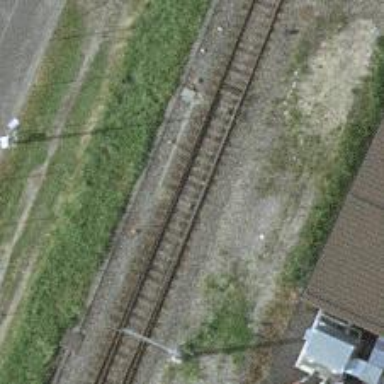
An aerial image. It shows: Railway switch.